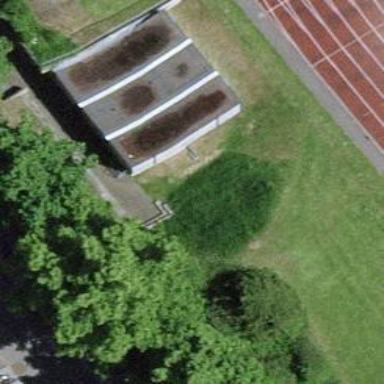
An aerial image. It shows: Concrete steps.